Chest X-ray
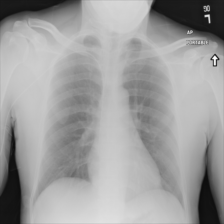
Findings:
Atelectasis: negative
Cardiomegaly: negative
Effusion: negative
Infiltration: negative
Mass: negative
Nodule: negative
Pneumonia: negative
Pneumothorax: negative
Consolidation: negative
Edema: negative
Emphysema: negative
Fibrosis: negative
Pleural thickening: negative
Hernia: negative